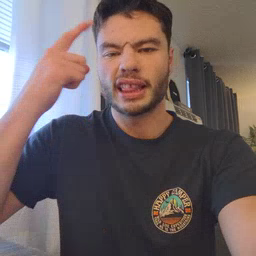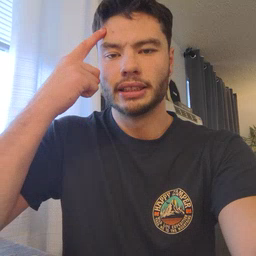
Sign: think